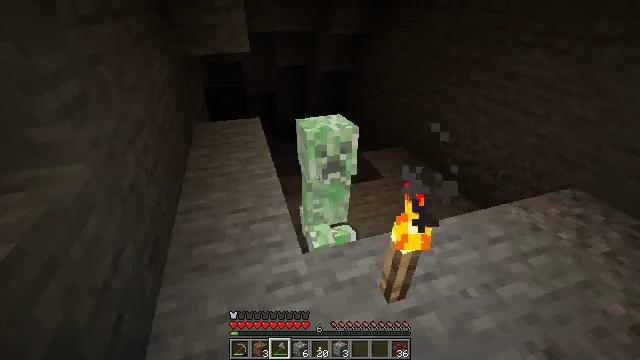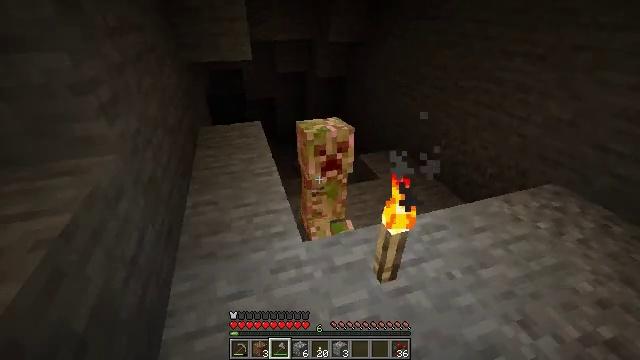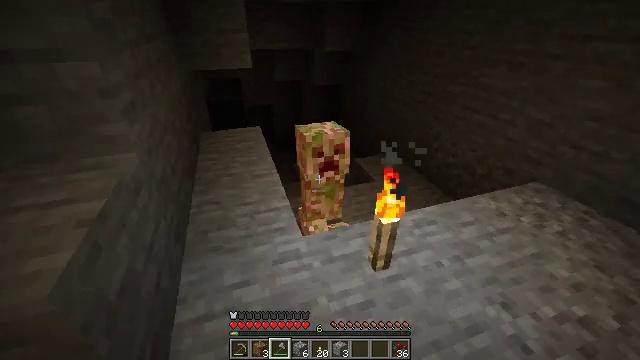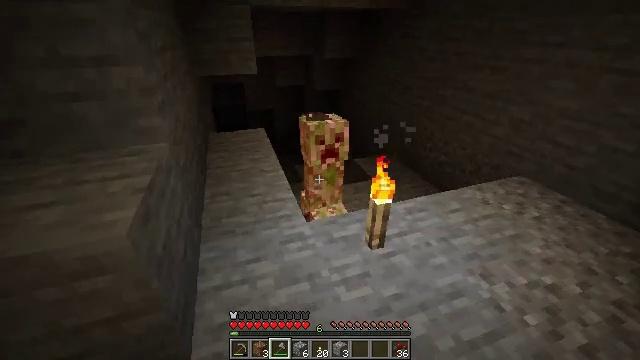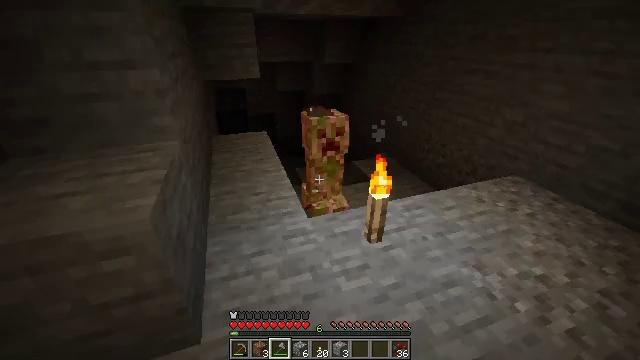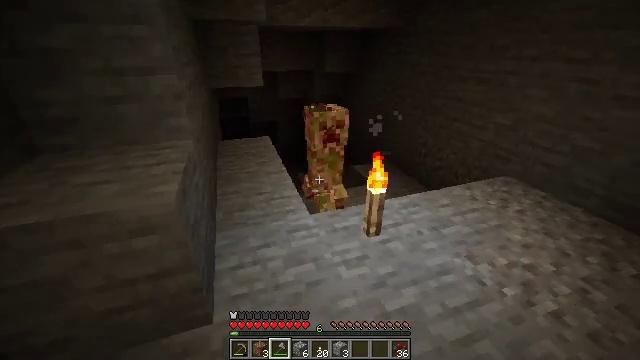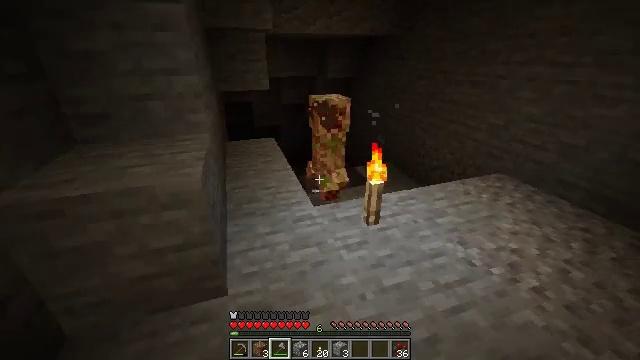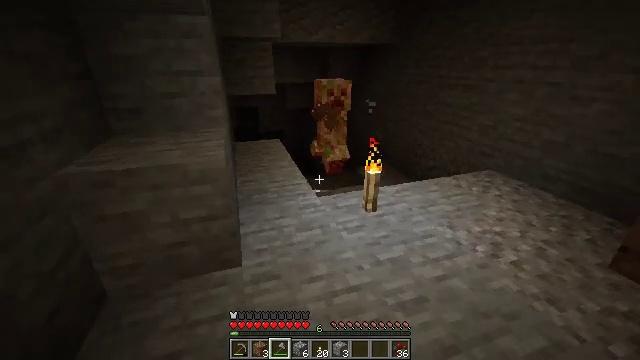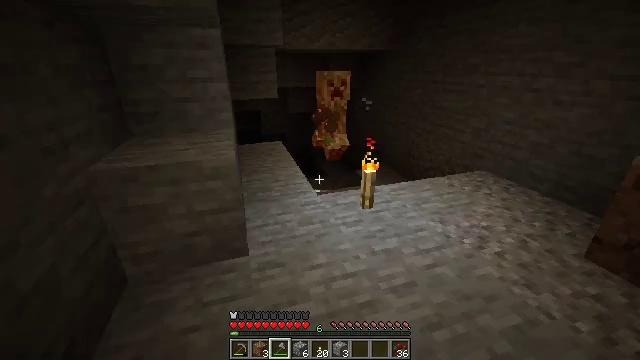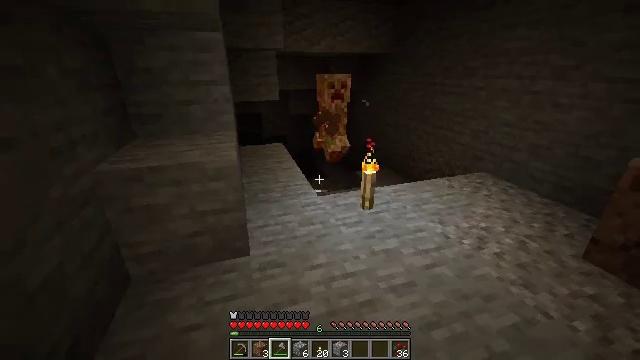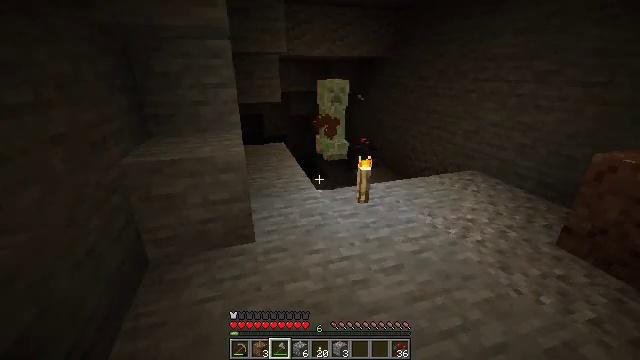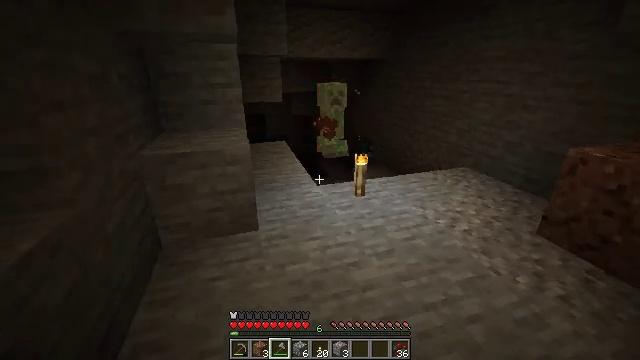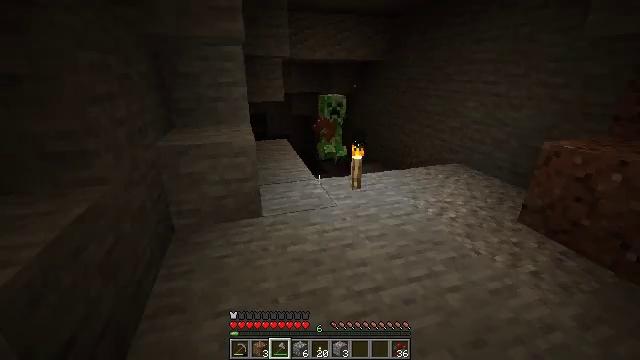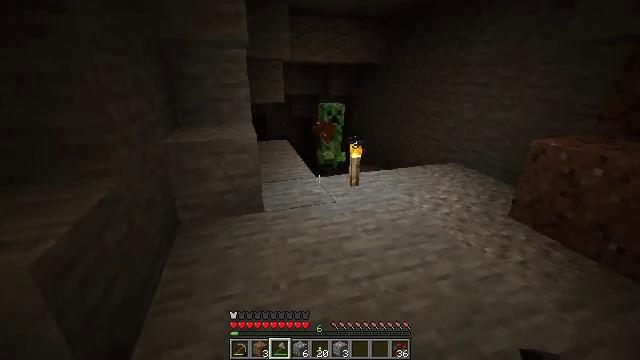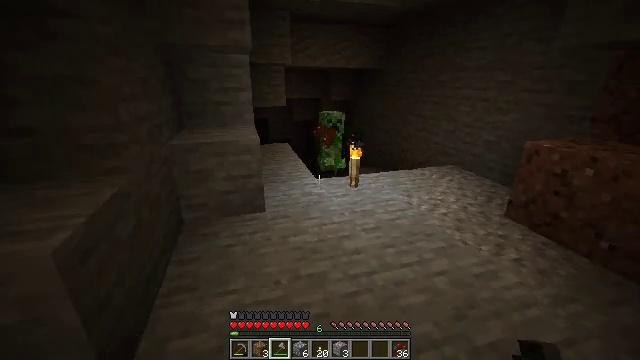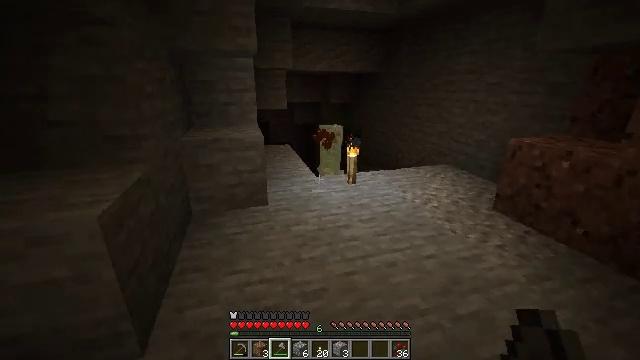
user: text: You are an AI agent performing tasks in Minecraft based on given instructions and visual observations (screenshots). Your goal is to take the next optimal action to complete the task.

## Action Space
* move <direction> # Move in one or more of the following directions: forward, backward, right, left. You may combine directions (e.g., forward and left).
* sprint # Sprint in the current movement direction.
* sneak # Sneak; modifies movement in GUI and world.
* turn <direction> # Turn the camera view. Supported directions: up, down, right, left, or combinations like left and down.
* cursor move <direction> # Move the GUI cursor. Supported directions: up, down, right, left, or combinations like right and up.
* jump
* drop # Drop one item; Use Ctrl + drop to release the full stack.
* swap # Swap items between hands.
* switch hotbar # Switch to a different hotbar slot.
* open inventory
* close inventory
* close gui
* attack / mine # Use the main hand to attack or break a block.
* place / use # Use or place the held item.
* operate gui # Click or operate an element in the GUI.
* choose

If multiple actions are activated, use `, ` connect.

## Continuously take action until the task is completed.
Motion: motion action
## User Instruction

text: Combat the creeper.
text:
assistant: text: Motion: move back, turn up
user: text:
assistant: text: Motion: move back, turn up
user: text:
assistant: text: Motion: move back, turn up
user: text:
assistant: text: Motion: move back, turn up
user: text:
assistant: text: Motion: move back, turn up
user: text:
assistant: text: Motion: move back, turn up
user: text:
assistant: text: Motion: move back, turn up
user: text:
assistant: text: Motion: move back
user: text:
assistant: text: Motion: move back
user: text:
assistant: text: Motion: move back
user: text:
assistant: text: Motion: move back
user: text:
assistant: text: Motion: move back
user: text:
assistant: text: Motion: move back
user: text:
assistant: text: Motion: move back
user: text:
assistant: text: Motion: move back
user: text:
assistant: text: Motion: move back
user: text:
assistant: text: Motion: move back
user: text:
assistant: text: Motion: move back
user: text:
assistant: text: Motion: move back
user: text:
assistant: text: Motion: no_op
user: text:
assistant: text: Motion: no_op
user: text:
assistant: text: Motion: no_op
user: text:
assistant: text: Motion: no_op
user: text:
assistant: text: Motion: no_op
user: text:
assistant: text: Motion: no_op
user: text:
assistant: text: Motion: no_op
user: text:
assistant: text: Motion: no_op
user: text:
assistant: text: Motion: no_op
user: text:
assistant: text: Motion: move forward
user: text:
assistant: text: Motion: move forward